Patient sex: M
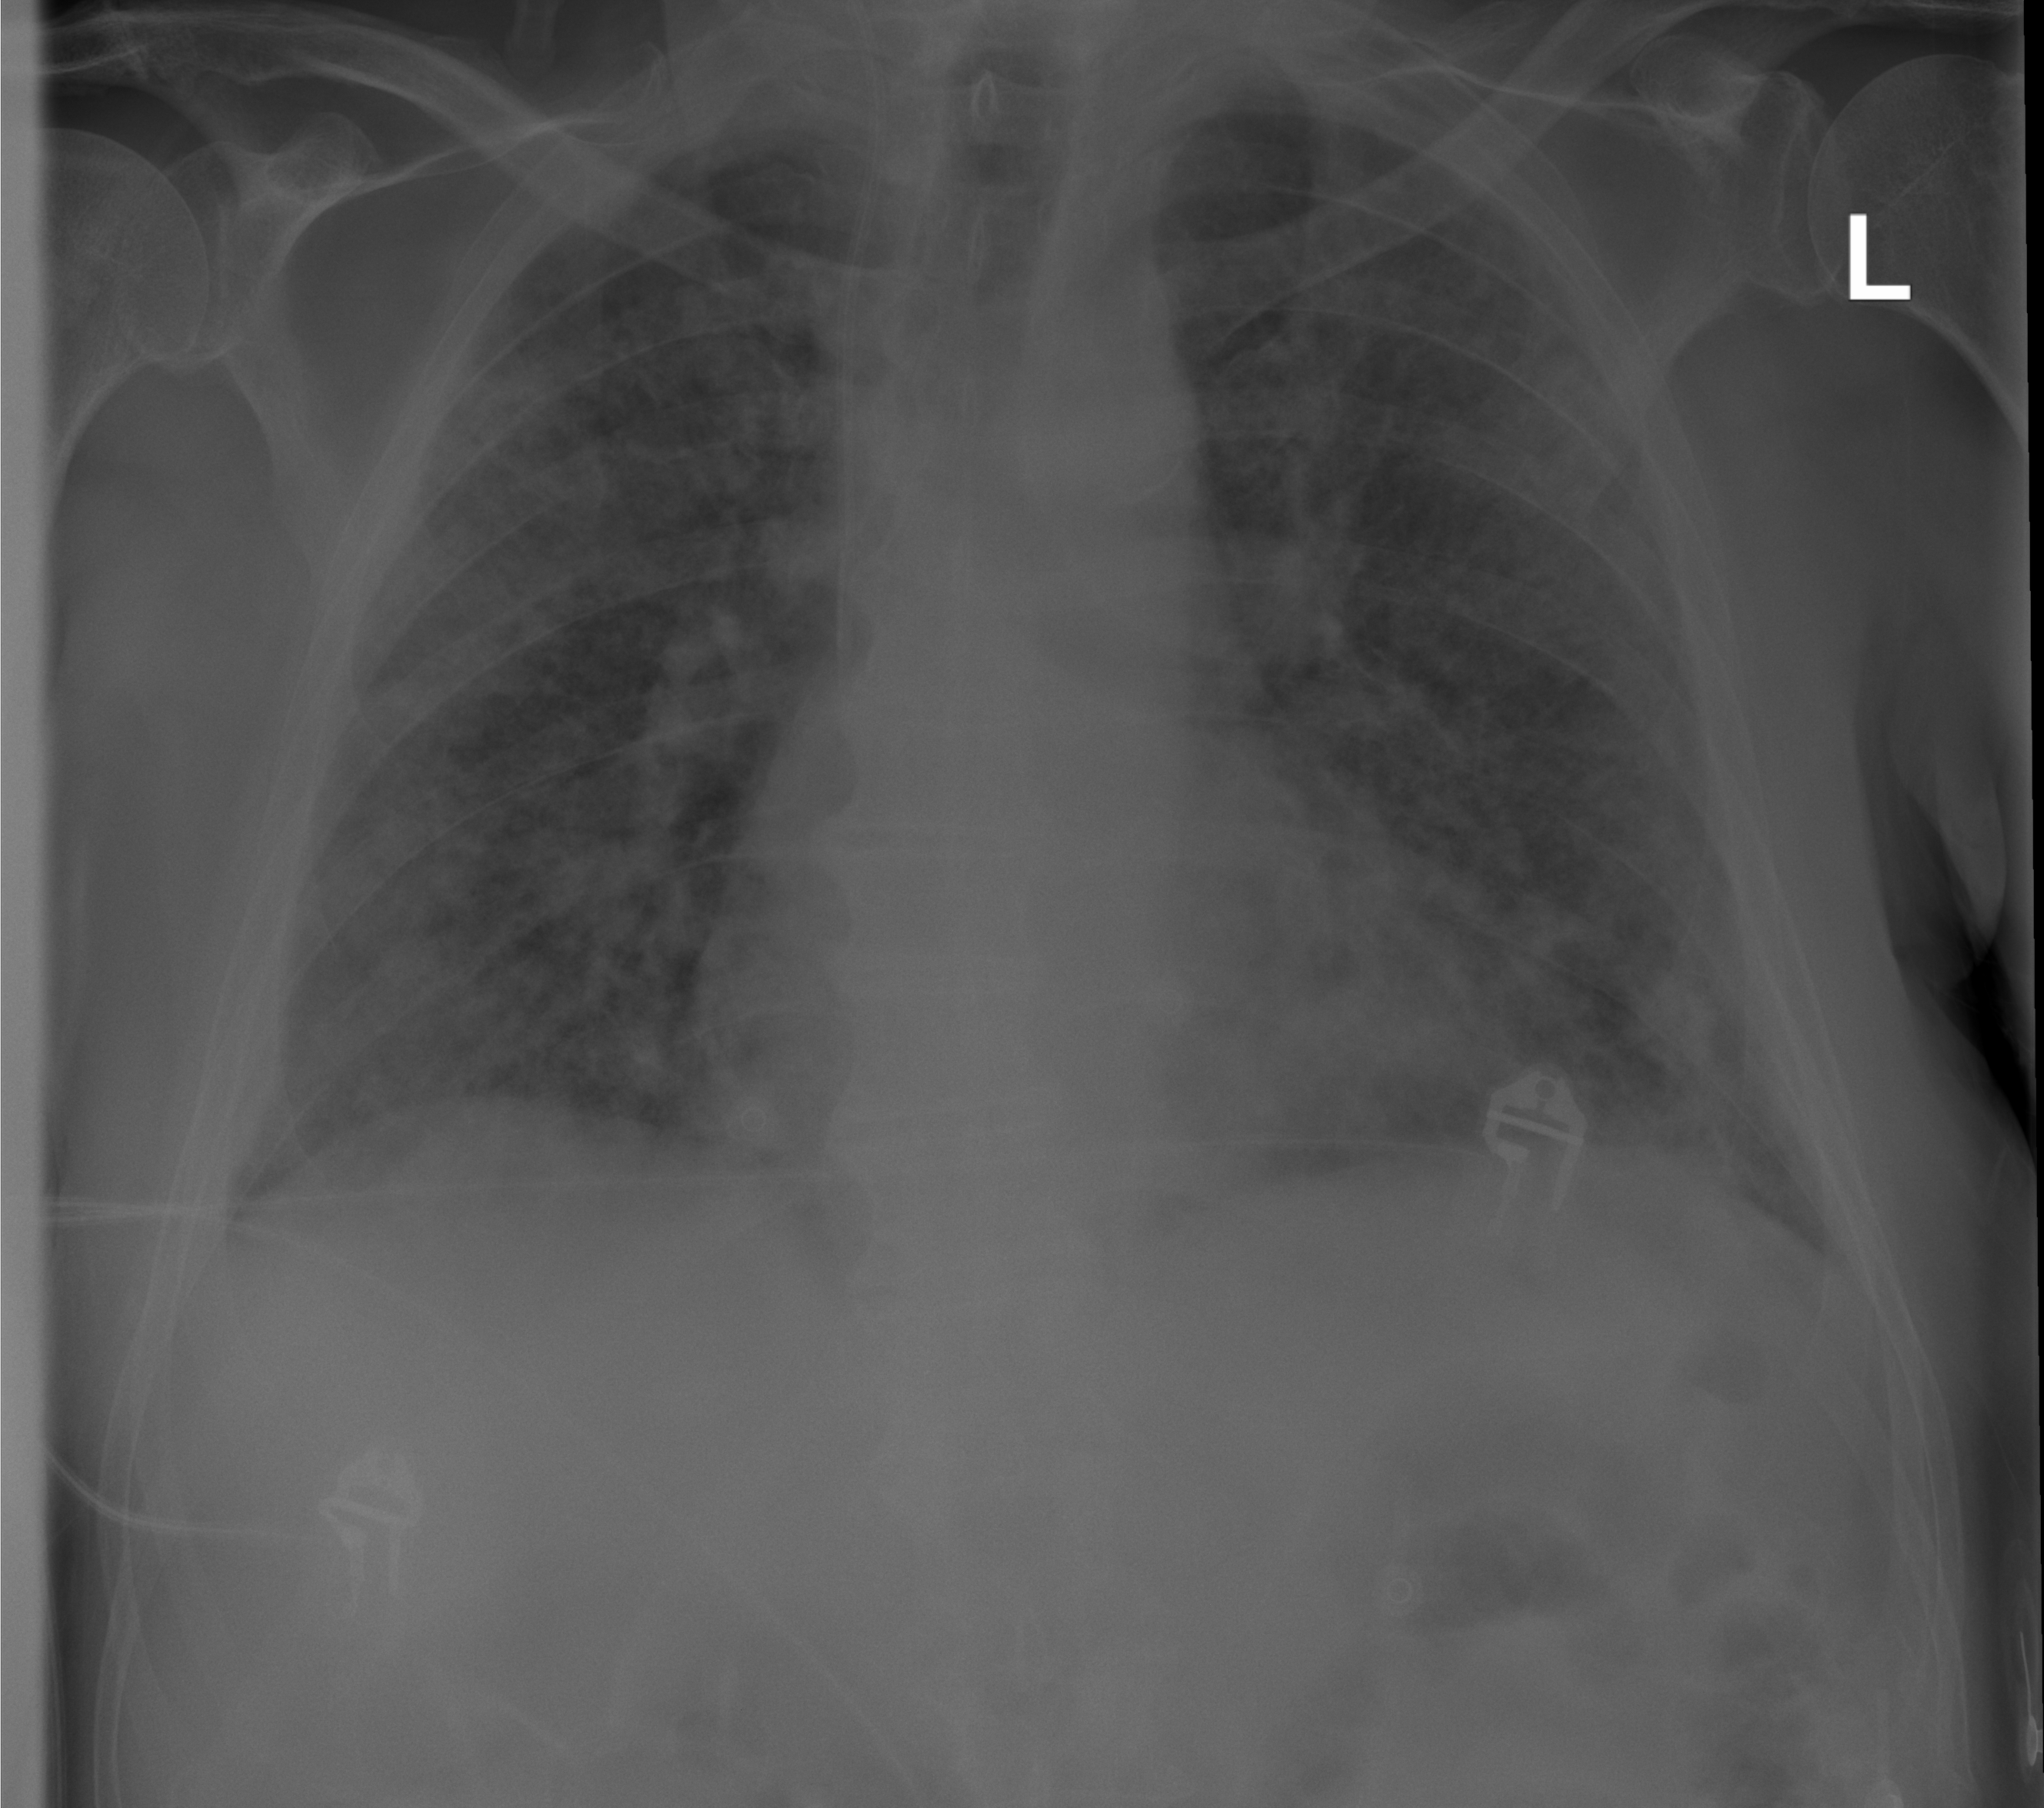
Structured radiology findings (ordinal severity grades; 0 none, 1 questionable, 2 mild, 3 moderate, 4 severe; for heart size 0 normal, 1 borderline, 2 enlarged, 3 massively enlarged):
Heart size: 0
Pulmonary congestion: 0
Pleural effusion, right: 1
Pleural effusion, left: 1
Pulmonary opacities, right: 3
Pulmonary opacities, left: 3
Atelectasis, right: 3
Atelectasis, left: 3